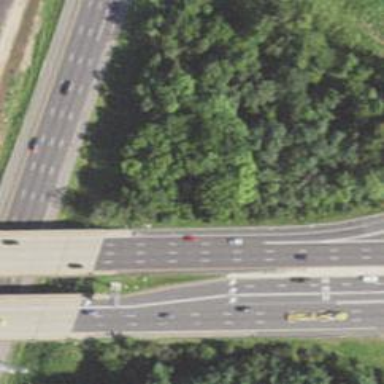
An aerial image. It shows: This image shows trunk highway that functions as expressway.